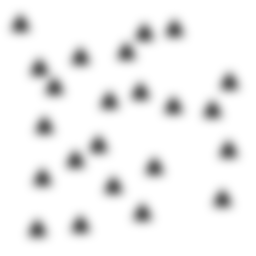
Squares: 0
Triangles: 23
Stars: 0
Total shapes: 23